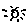
Label: sun